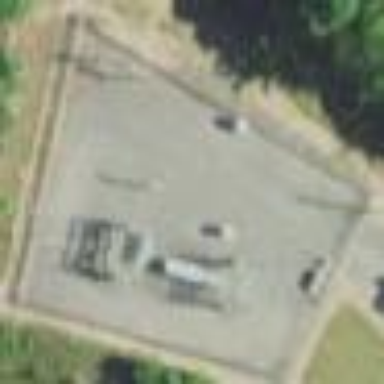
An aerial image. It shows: Distribution power substation secured by fence.